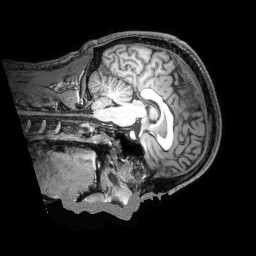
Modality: T1w
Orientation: sagittal
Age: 32
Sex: male
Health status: healthy
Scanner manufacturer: philips
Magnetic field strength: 3 T
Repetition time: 0.008292 s
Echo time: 0.003864 s